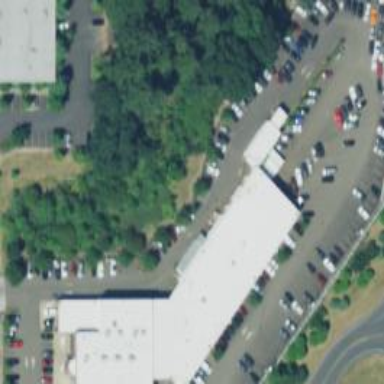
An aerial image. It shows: Car shop building.